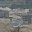
Label: 5